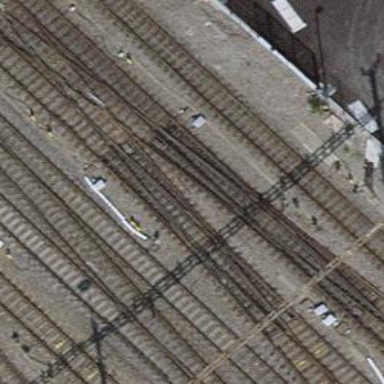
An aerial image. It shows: Railway switch.